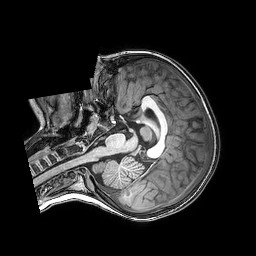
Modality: T1w
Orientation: axial
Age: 6
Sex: female
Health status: healthy